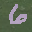
Label: 6